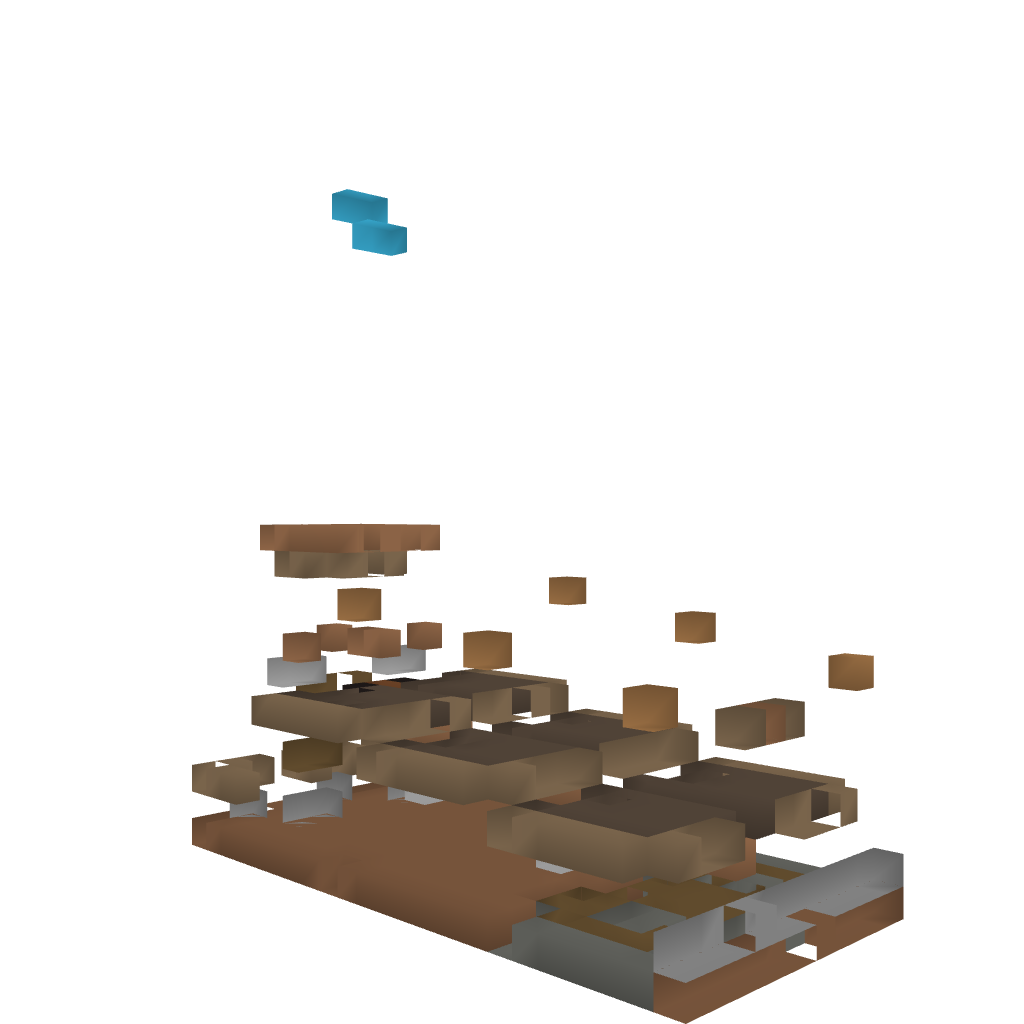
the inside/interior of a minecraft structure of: Wheat Farm For 1.6.*